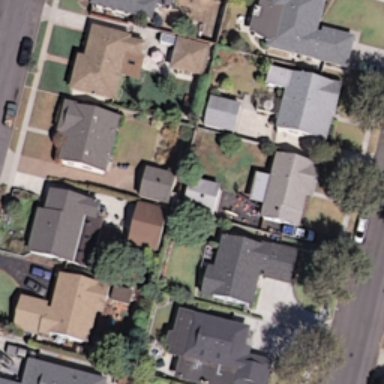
It is a medium residential area .